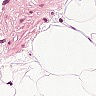
Metastatic tissue present: no